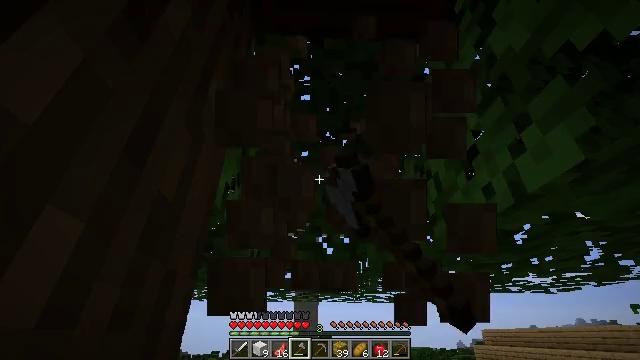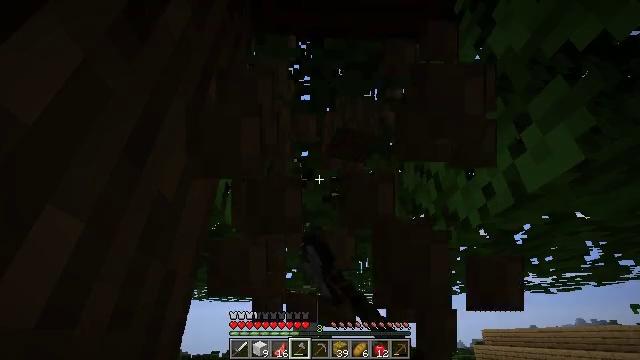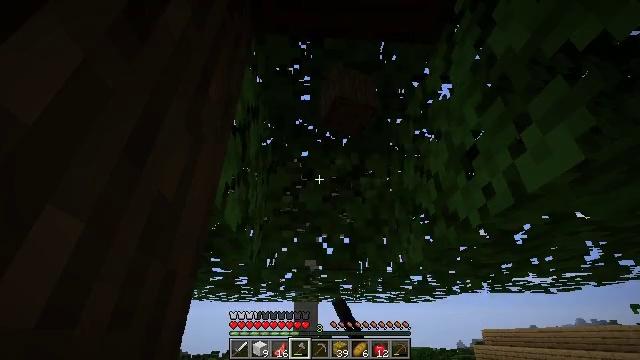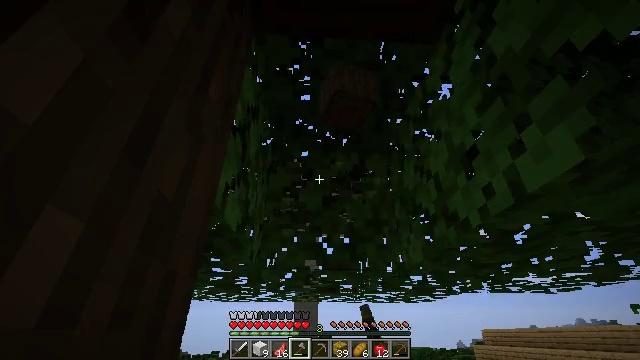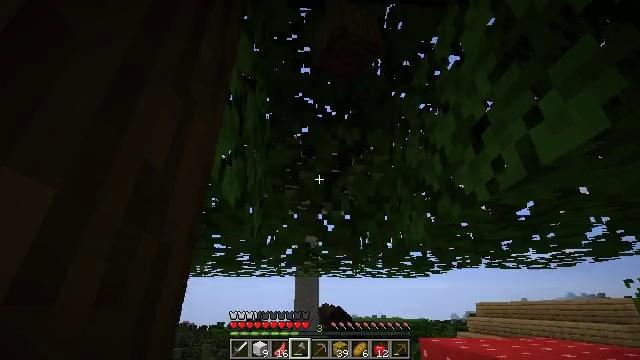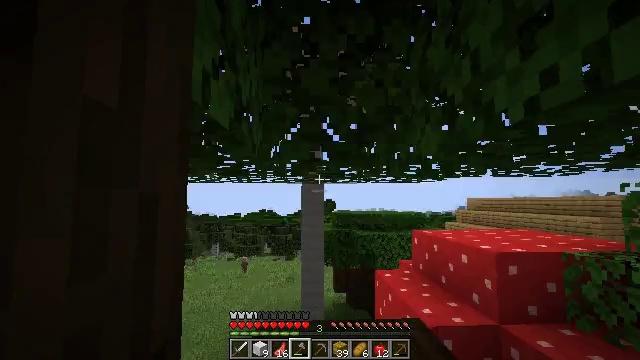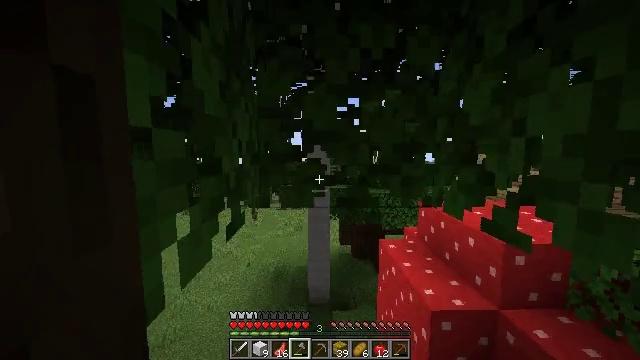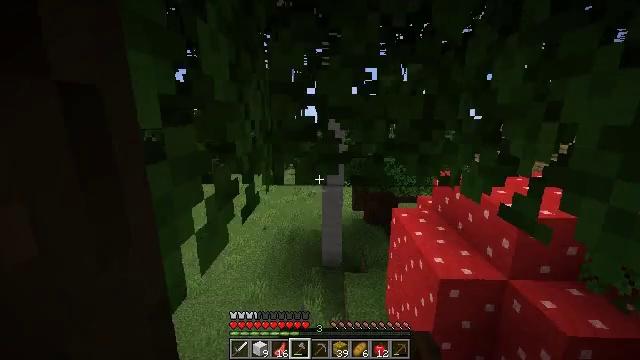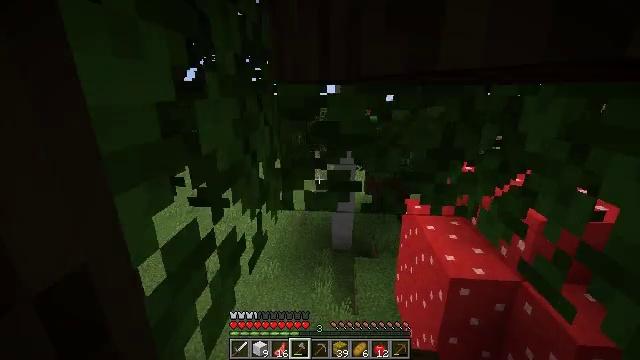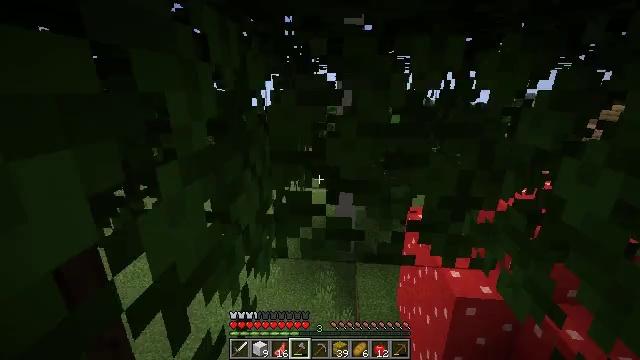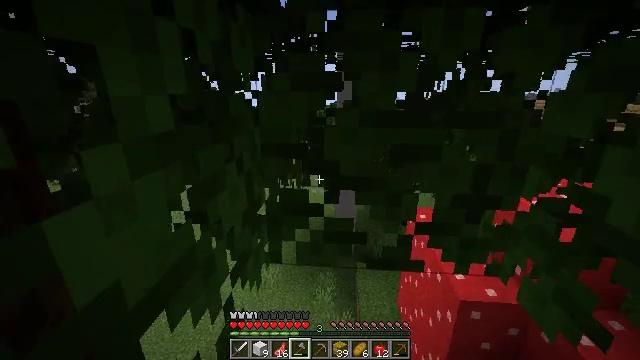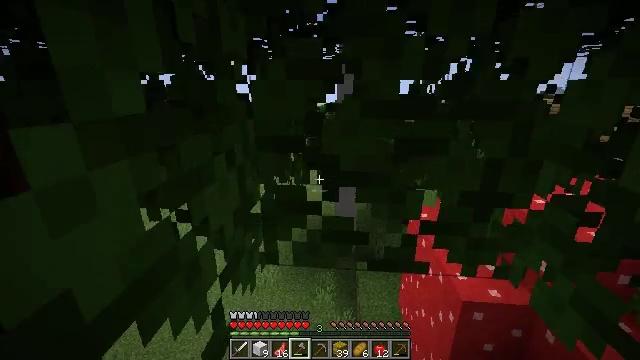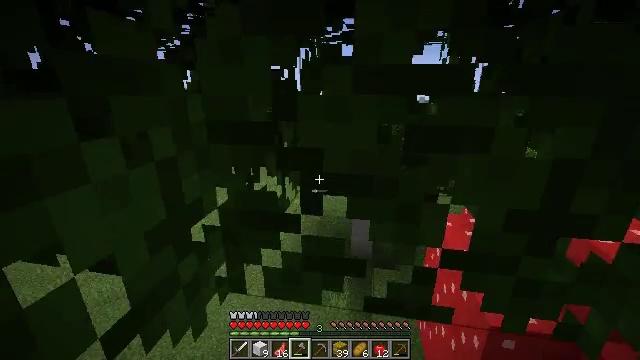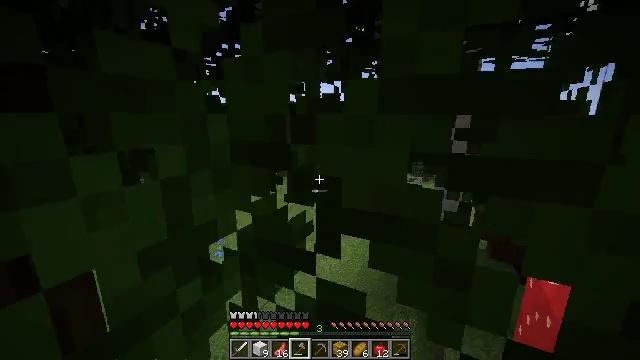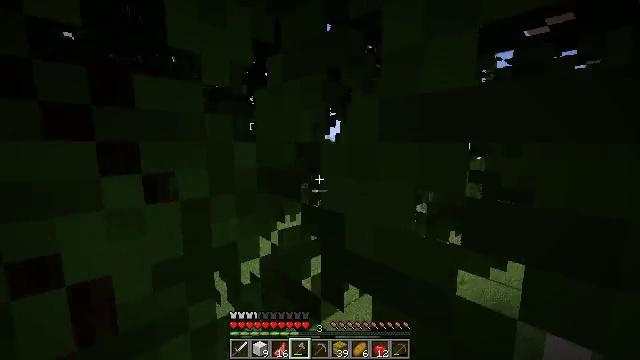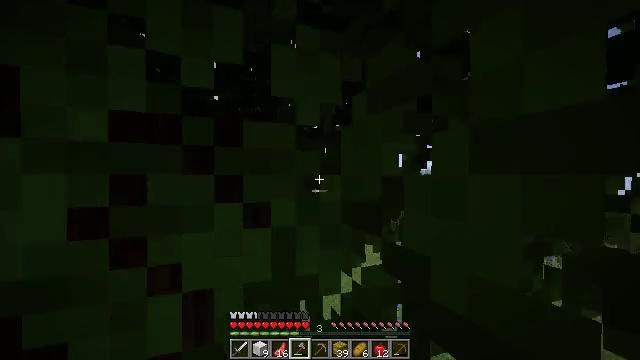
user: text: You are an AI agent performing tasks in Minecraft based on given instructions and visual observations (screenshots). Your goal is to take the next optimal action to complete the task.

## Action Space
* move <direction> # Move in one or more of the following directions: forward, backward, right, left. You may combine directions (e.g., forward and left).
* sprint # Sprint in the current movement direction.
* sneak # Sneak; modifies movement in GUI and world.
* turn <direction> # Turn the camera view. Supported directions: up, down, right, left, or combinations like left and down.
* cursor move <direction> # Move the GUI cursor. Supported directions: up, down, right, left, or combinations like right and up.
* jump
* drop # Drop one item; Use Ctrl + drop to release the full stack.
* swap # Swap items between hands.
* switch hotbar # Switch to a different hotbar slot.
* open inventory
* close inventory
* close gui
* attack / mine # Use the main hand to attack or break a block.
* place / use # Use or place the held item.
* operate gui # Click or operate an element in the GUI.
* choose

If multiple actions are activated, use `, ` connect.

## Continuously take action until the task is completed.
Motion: motion action
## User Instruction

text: Gather dark oak leaves from the canopy.
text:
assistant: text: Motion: attack / mine
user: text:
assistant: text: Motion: attack / mine
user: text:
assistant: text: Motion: attack / mine
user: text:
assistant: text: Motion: move forward, turn down, attack / mine
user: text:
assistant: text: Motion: move forward, turn left and down, jump
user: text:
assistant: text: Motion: move forward, turn left and down, jump
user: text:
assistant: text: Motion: move forward, turn left and down, jump
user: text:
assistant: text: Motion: move forward, turn left and down, jump
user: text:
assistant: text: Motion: move forward, jump
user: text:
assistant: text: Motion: move forward
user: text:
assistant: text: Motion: move forward and move right
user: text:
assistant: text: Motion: move forward and move right, turn left
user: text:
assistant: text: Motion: move right, turn left and up
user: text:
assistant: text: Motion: turn left and up
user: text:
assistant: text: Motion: turn left and up
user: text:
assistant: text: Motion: turn left and up
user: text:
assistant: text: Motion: turn left and up
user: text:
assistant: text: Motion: turn left
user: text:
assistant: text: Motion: attack / mine
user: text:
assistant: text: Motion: attack / mine
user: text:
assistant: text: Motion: attack / mine
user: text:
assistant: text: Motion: attack / mine
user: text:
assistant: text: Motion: attack / mine
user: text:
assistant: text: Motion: attack / mine
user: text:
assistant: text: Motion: turn down, attack / mine
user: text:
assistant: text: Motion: turn down, attack / mine
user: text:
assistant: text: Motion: turn down, attack / mine
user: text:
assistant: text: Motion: attack / mine
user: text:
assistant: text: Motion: attack / mine
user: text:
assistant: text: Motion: turn down, attack / mine